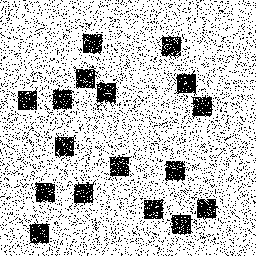
Squares: 17
Triangles: 0
Stars: 0
Total shapes: 17